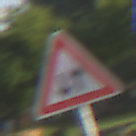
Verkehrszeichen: Gegenverkehr
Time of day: SunriseSunset
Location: Outdoor (Suburban)
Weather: PartlyCloudy
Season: NotSpecified
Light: Natural